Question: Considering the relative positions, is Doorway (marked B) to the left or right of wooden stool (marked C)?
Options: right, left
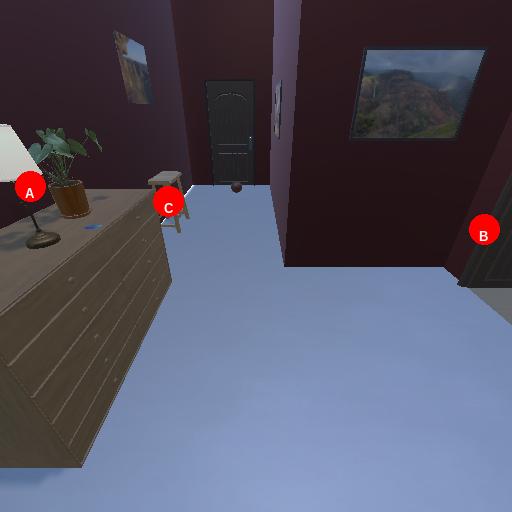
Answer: right